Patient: sex F, age 61
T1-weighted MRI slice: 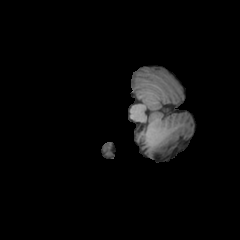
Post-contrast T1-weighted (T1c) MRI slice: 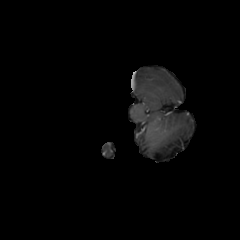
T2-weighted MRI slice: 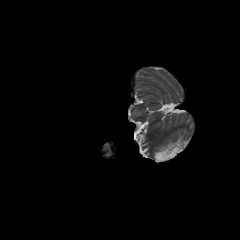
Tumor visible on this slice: no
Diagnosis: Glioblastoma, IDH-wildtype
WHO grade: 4